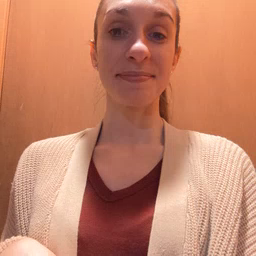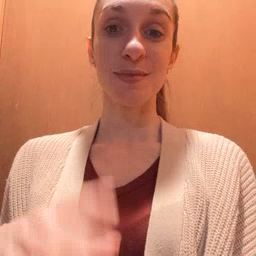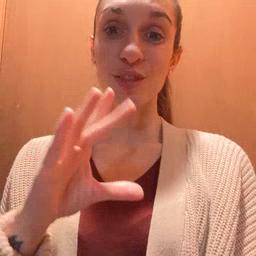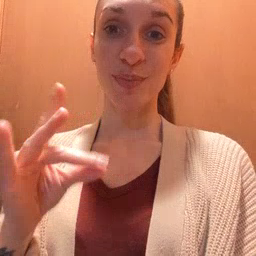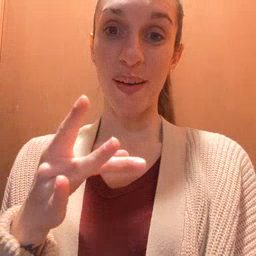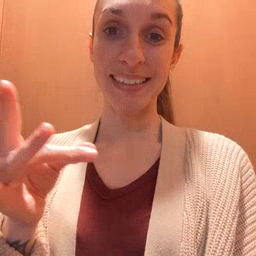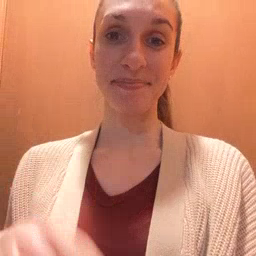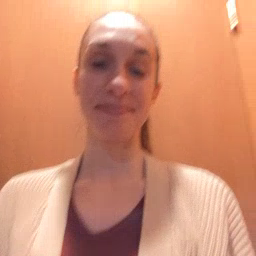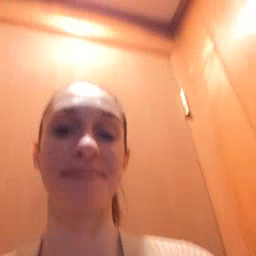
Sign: story